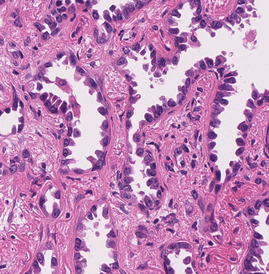
Tumor epithelial tissue: yes
Tumor-associated stroma tissue: yes
Normal tissue: no